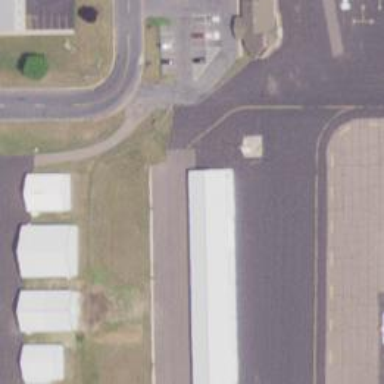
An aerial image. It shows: View of taxiway at the airport.